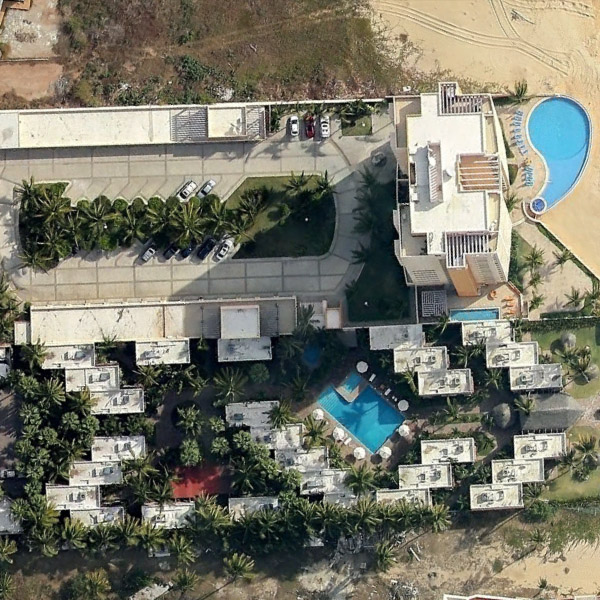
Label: Resort